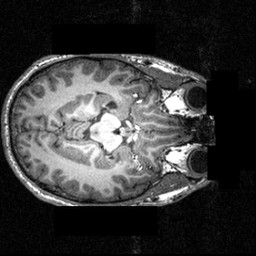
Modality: T1w
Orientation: axial
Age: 24
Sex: male
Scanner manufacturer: siemens
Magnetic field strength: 3.951 T
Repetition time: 1.5 s
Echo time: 0.00335 s